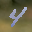
Label: 4